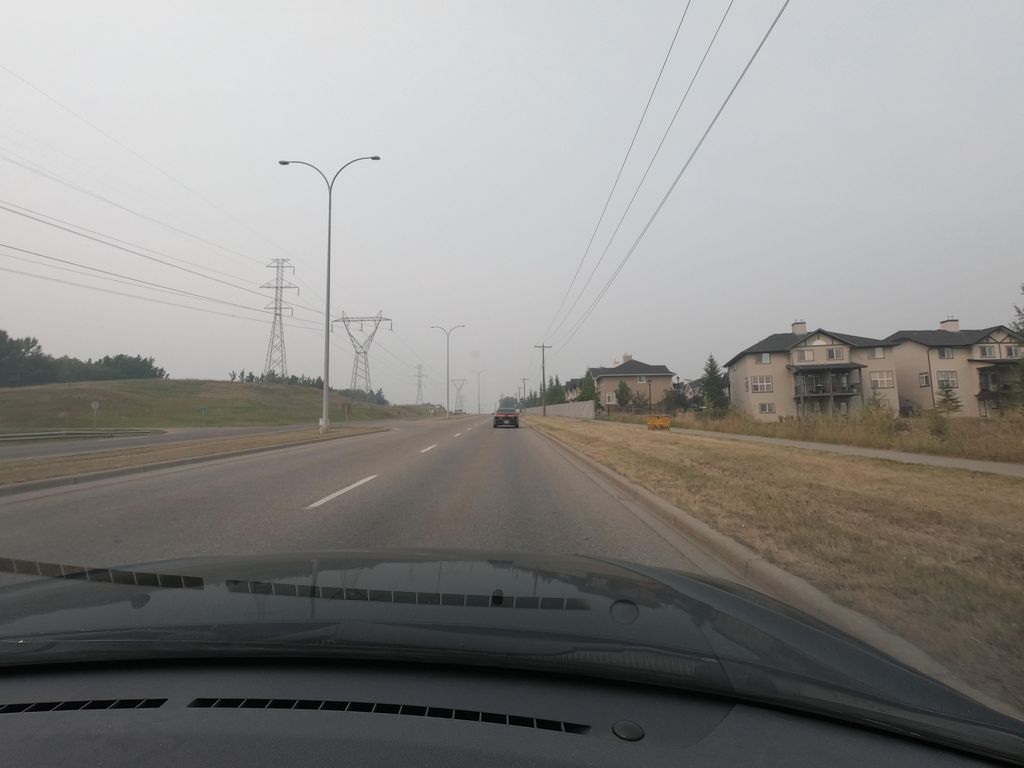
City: calgary